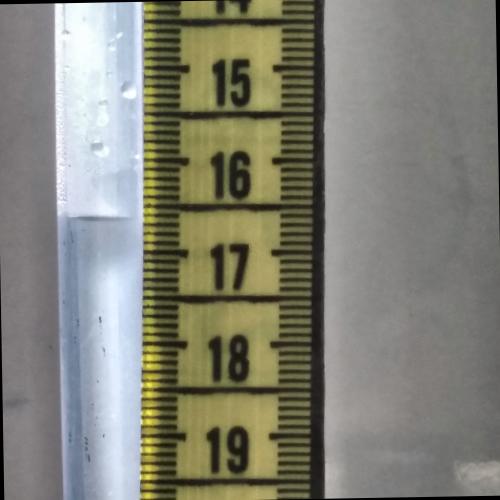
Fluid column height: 16.6 cm